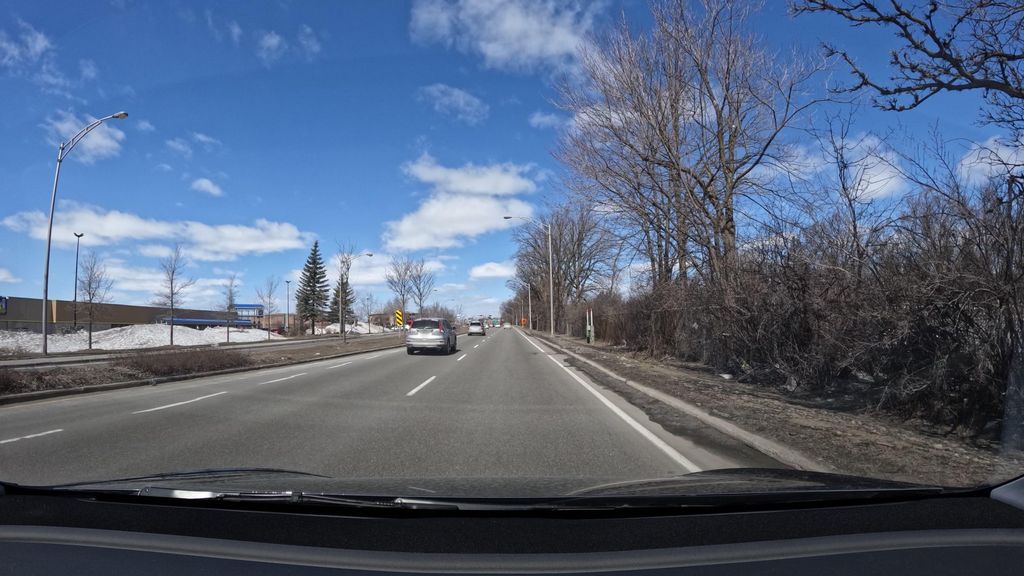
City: montreal